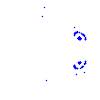
Particle: proton